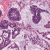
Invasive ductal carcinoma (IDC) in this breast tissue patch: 1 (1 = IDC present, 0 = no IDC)